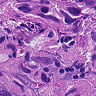
Metastatic tissue present: yes